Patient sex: M
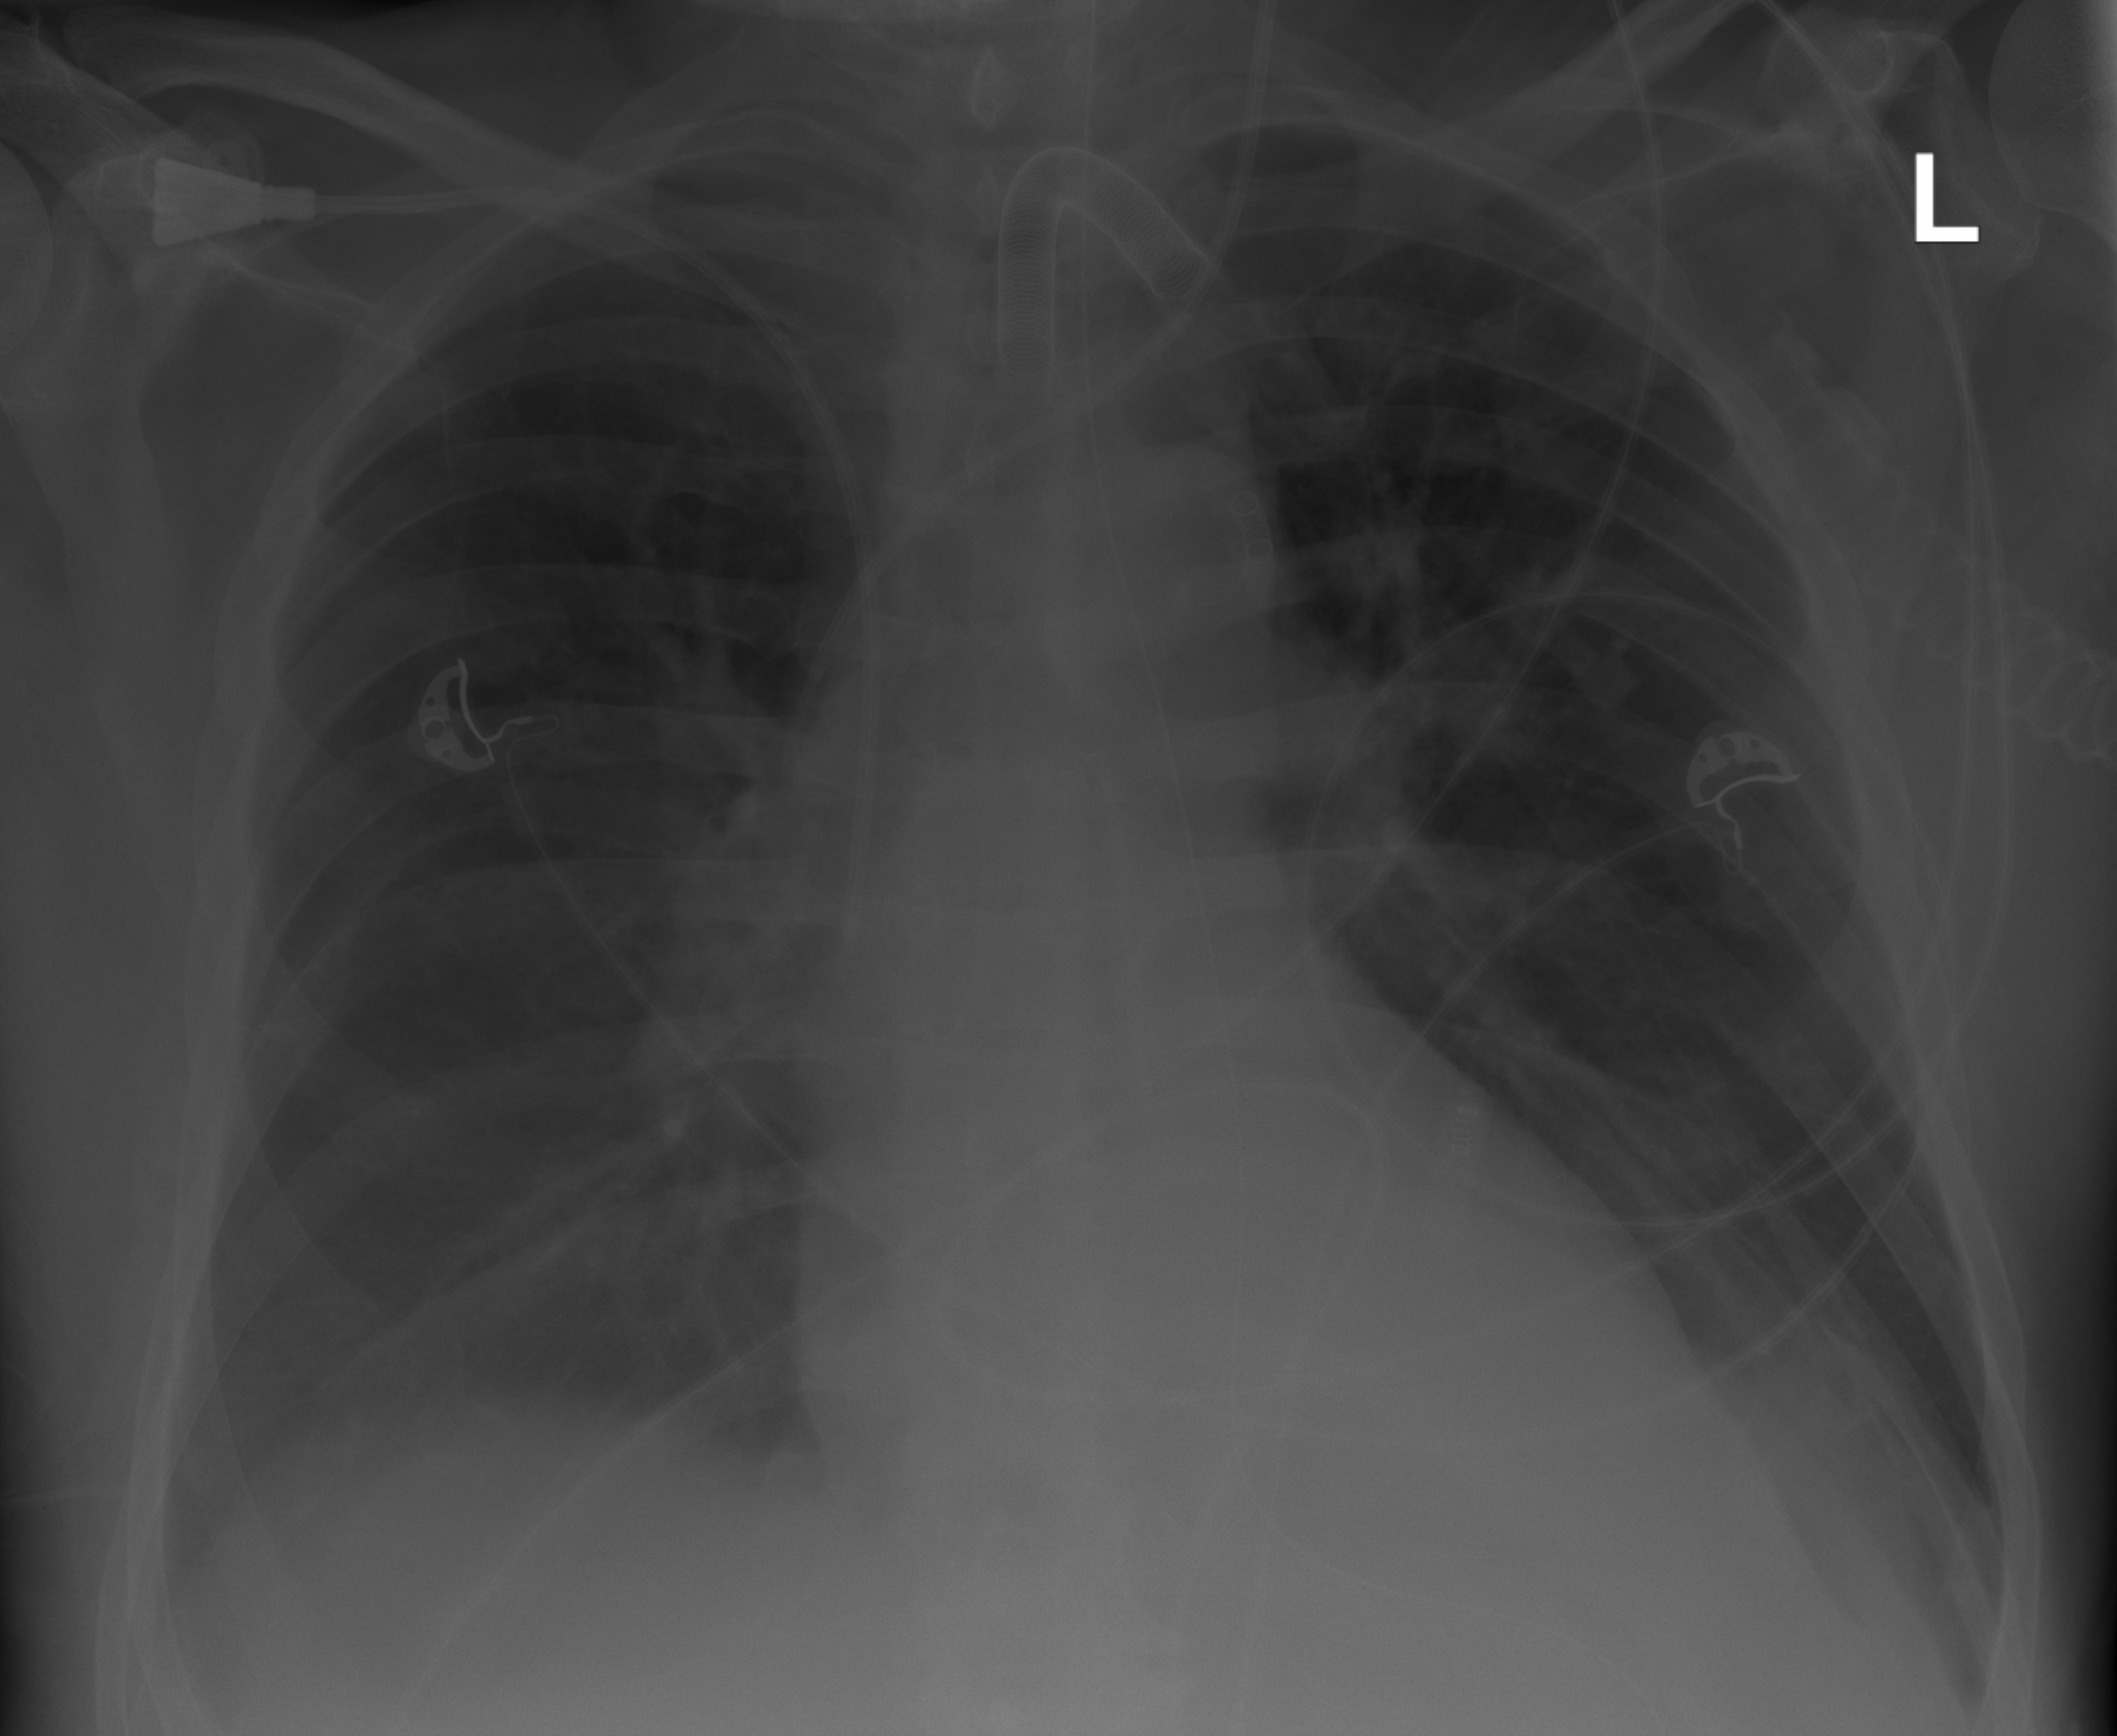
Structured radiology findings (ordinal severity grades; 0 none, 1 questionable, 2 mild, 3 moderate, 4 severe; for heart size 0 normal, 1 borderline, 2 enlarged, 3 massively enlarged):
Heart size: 2
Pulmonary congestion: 0
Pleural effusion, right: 2
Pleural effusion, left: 2
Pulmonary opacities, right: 0
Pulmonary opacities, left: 0
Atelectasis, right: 2
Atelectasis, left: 2